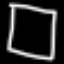
Label: square